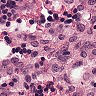
Metastatic tissue present: no